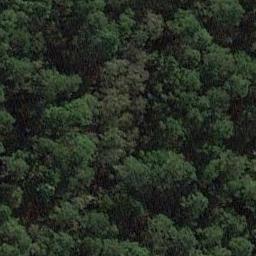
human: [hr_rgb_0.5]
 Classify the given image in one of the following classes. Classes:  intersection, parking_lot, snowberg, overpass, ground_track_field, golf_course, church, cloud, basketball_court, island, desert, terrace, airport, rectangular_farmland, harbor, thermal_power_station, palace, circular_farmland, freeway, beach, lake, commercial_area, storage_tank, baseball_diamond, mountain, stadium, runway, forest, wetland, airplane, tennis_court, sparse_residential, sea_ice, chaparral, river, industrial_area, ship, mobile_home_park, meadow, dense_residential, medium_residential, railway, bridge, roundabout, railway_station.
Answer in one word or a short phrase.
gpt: forest